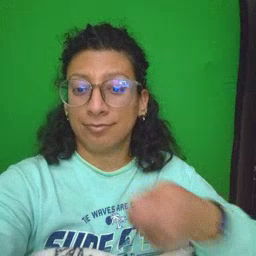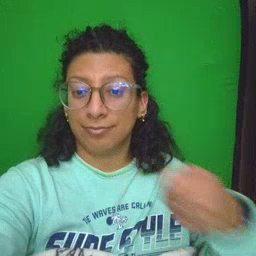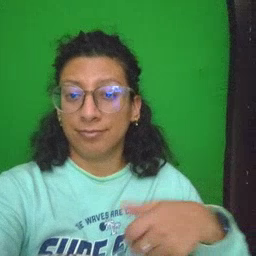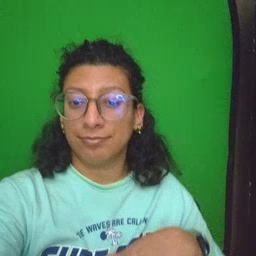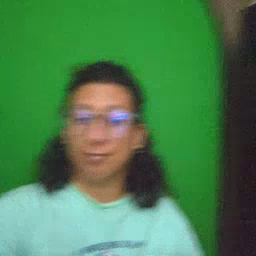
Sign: vacuum